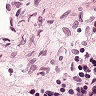
Metastatic tissue present: no